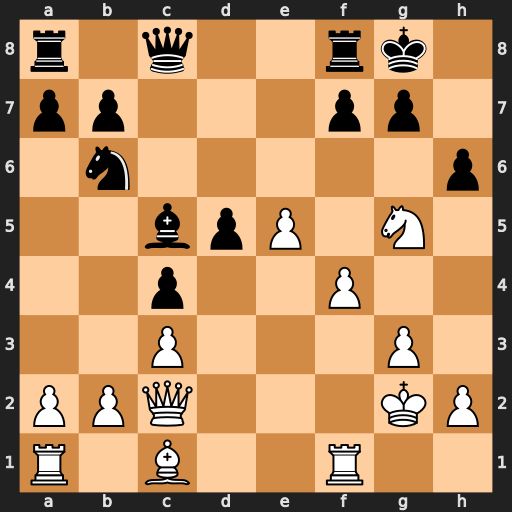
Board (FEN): r1q2rk1/pp3pp1/1n5p/2bpP1N1/2p2P2/2P3P1/PPQ3KP/R1B2R2
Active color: w
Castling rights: -
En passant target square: -
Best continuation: Qh7#